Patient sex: F
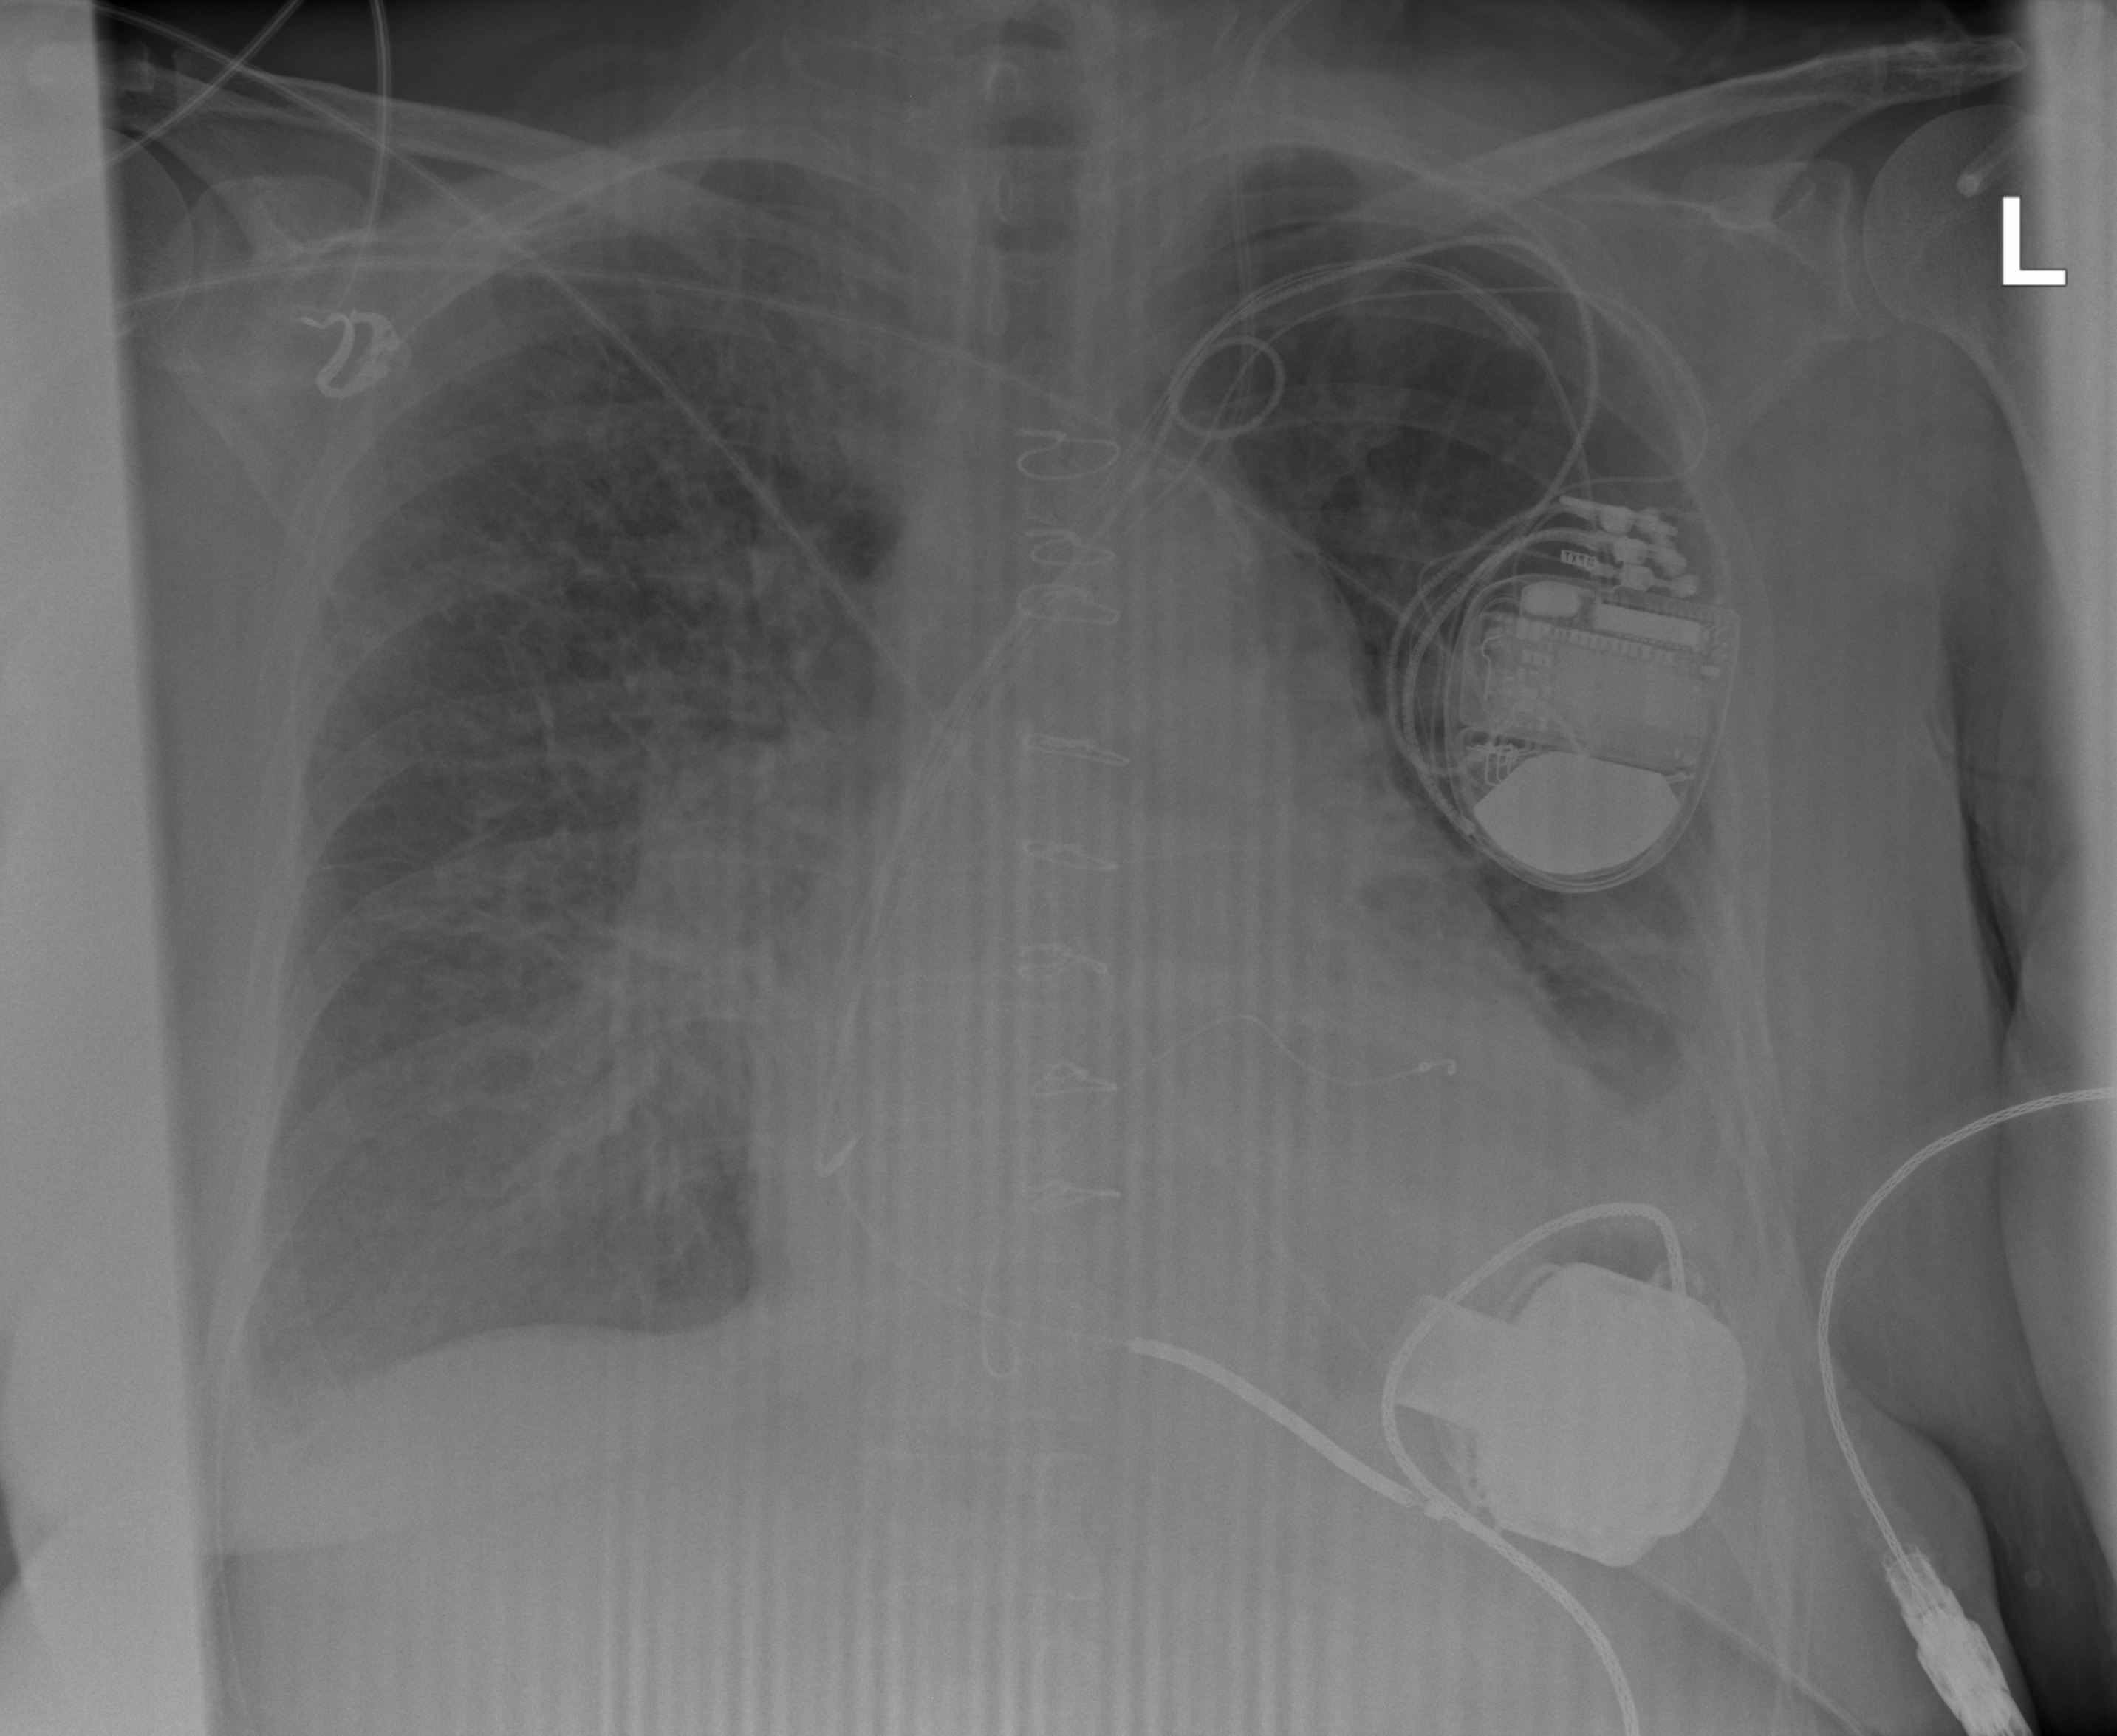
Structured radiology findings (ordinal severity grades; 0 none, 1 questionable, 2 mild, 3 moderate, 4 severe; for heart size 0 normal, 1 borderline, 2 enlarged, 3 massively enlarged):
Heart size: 2
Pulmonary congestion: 2
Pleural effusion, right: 2
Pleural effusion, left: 2
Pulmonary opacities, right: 2
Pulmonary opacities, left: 2
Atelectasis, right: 2
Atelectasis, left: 2